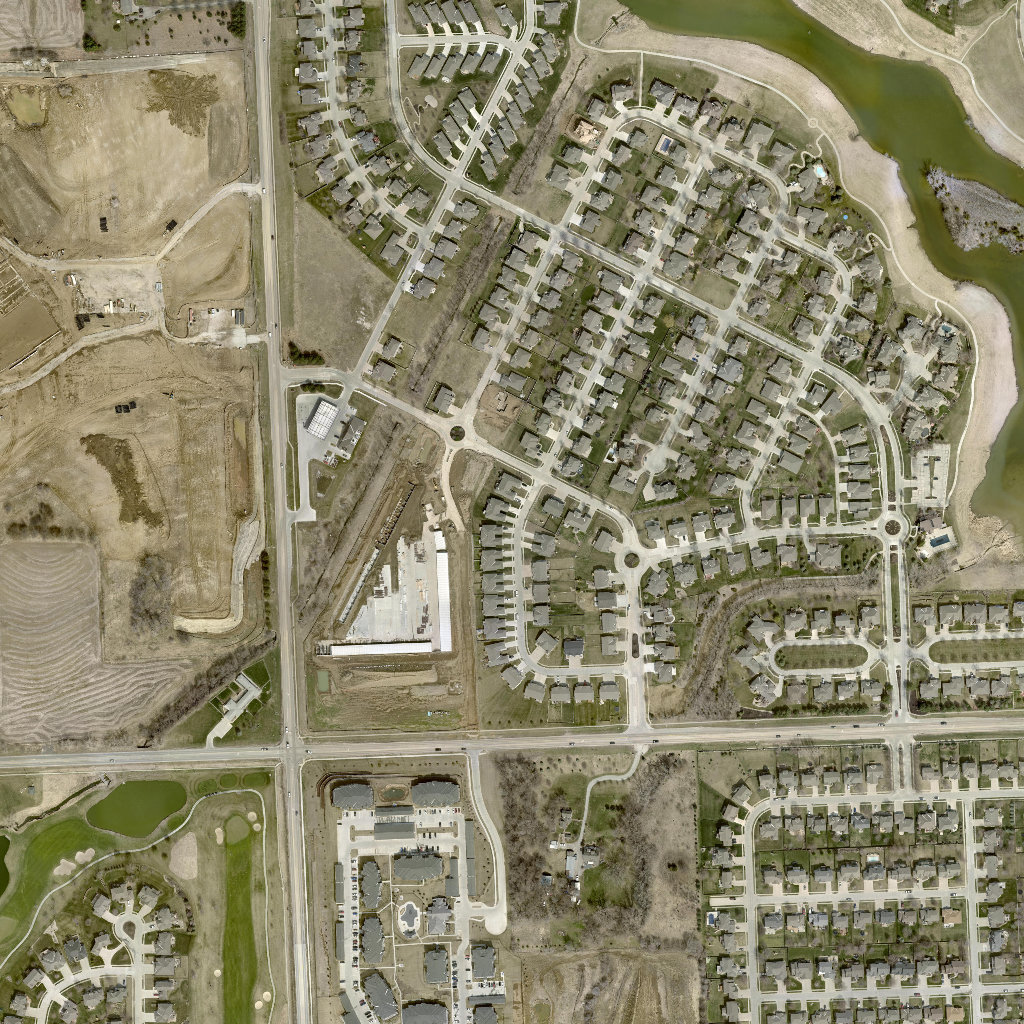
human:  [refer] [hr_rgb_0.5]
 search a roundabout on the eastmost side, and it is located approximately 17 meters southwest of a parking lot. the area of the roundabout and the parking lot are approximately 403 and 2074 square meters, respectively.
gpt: <box>[[85, 50, 88, 53, 0]]</box>

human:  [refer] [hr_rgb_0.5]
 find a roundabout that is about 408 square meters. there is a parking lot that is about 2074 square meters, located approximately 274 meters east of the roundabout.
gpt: <box>[[60, 53, 63, 56, 0]]</box>

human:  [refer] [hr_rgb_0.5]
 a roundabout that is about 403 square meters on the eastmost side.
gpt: <box>[[85, 50, 88, 53, 0]]</box>

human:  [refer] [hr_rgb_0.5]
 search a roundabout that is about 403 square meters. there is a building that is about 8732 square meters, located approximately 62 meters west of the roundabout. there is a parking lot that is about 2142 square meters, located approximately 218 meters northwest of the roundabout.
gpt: <box>[[43, 41, 45, 43, 0]]</box>